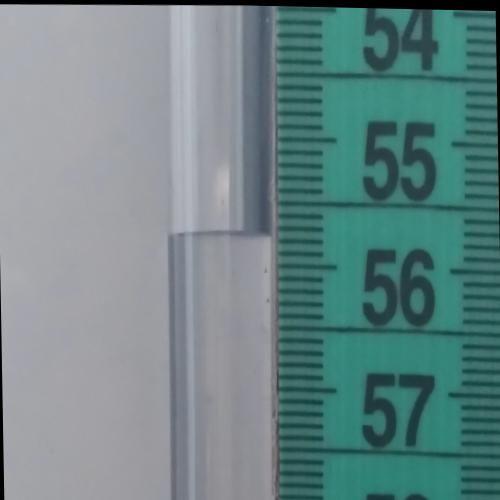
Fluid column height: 55.8 cm